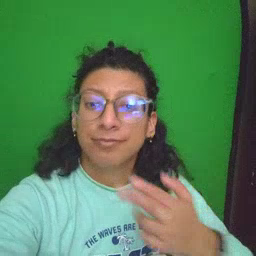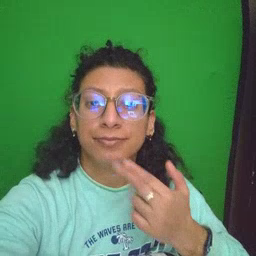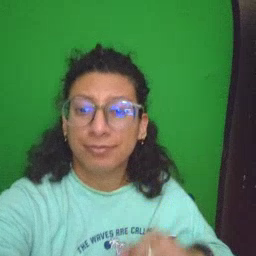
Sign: cute